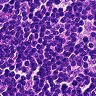
Metastatic tissue present: no